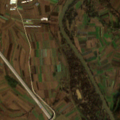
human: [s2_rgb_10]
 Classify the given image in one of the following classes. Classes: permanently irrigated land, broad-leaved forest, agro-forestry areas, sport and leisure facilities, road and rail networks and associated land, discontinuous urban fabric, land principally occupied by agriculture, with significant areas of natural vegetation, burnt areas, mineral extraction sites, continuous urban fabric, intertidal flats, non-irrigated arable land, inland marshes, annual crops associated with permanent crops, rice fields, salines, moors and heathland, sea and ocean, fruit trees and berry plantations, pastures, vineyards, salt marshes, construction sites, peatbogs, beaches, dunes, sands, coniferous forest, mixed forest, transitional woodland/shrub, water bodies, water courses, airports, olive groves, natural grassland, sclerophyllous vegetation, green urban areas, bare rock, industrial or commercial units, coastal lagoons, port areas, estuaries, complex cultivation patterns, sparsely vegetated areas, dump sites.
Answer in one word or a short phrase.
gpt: non-irrigated arable land, broad-leaved forest, transitional woodland/shrub, water courses